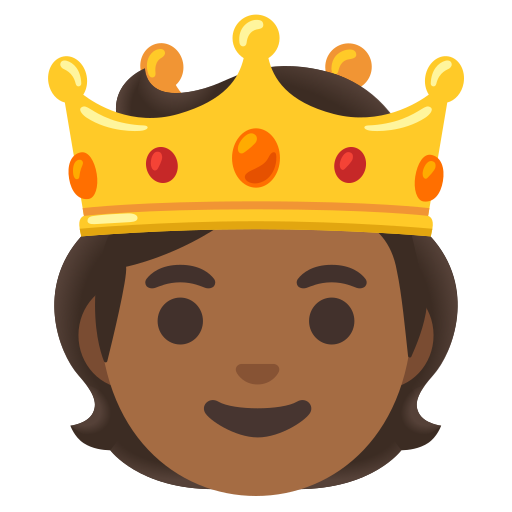
Emoji: 🫅🏾